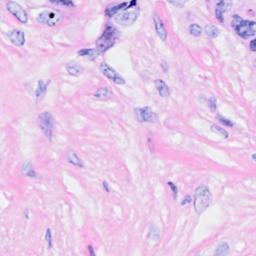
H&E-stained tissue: Breast